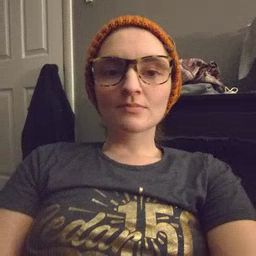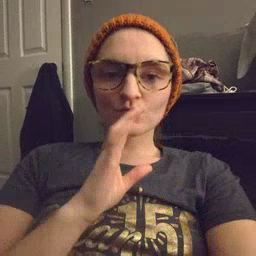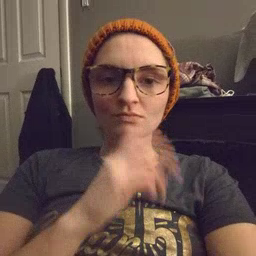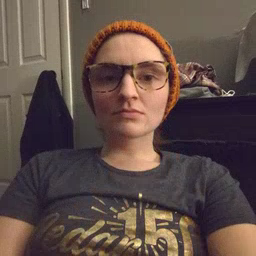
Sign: talk